Question: in view page i have 2 dropdown
'''
<?php
$list = CHtml::listData($category,
'cid', 'cname');
echo $form->dropDownList($model,'cid',$list,
array('empty' => '(Select a category)'));
?>
<label>Sub Category *</label>
<?php
$subcategory = array();
echo $form->dropDownList($model,'sid',$subcategory,
array('empty' => '(Select a subcategory)'));
?>
'''
Using value from category i have to change subcategory values
Here is my ajax function
'''
<script type="text/javascript">
$(function (){
$("#Product_cid").change(function (){
var cid = $('#Product_cid').val();
var path = "<?php echo $this->createUrl('admin/mysubcategory') ?> ";
$.ajax({
type: "POST",
url: path, //url to be called
data: { cid: cid } //data to be send
}).done(function( msg ) {
alert(msg)
$("#Product_sid").val("msg");
$("#Product_sid").selectmenu('refresh');
.
});
});
});
</script>
'''
And here is my controller
'''
public function actionMysubcategory()
{
$cid = Yii::app()->request->getPost('cid');
$subcategory= Subcategory::model()->findAll(
array('order'=>'sid',
'condition'=>'cid=:cid',
'params'=>array(':cid'=>$cid)));
$list = CHtml::listData($subcategory,
'sid', 'sname');
print_r($list);
}
'''

I gets list from controller. How can make into a dropdown???
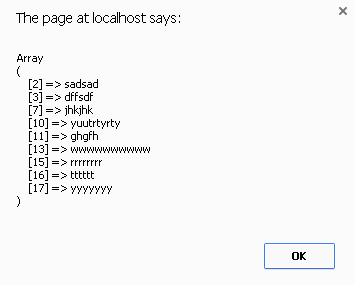
Answer: In Your controller you can
'''
public function actionMysubcategory(){
$model = new YourModel();
$cid = Yii::app()->request->getPost('cid');
$subcategory= Subcategory::model()->findAll(
array('order'=>'sid',
'condition'=>'cid=:cid',
'params'=>array(':cid'=>$cid)));
$list = CHtml::listData($subcategory,
'sid', 'sname');
echo CHtml::activeDropDownList($model,'sid',$list);
}
'''
In your view you can do something like this
'''
<?php
$list = CHtml::listData($category,
'cid', 'cname');
echo $form->dropDownList($model,'cid',$list,
array('empty' => '(Select a category)'));
?>
<label>Sub Category *</label>
<div id="sub-category-wrapper">
<?php
$subcategory = array();
echo $form->dropDownList($model,'sid',$subcategory,
array('empty' => '(Select a subcategory)'));
?>
</div>
'''
Then in your ajax
'''
<script type="text/javascript">
$(function (){
$("#Product_cid").change(function (){
var cid = $('#Product_cid').val();
var path = "<?php echo $this->createUrl('admin/mysubcategory') ?> ";
$.ajax({
type: "POST",
url: path, //url to be called
data: { cid: cid }, //data to be send
success: function( response ) {
$('#sub-category-wrapper').html(response);
}
})
});
});
'''